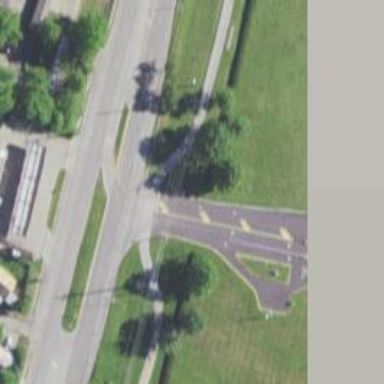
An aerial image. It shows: Footway crossing.